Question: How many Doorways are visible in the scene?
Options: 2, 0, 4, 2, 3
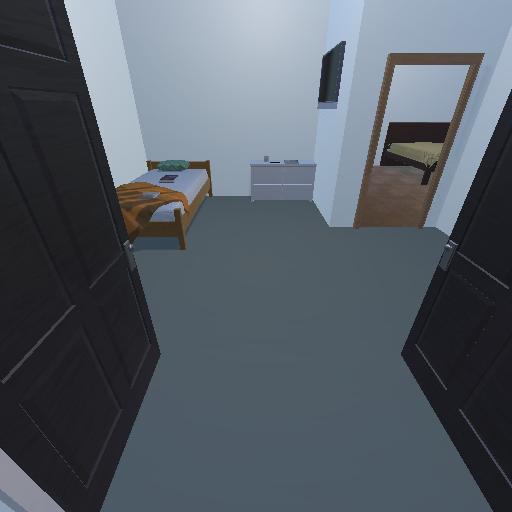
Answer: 2